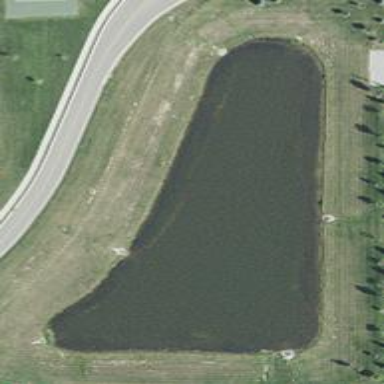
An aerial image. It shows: Serene pond surrounded by nature.